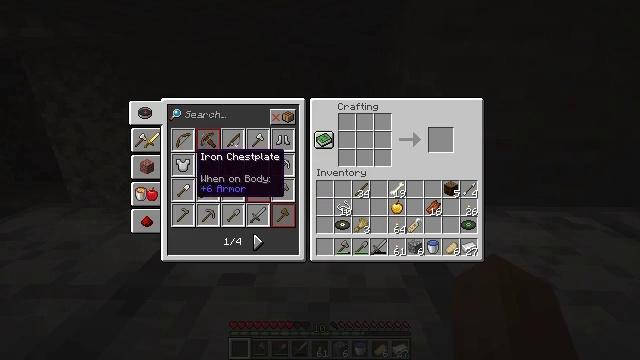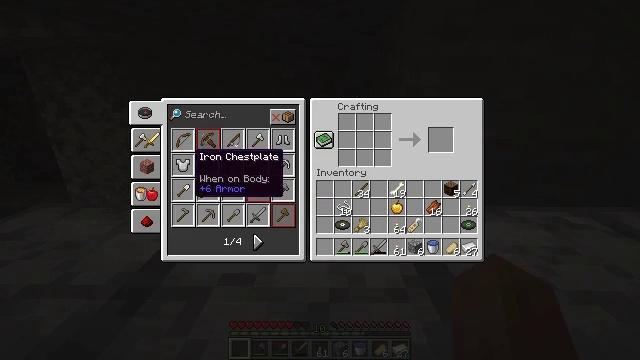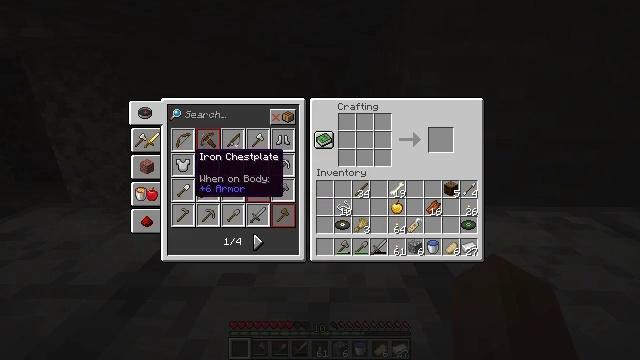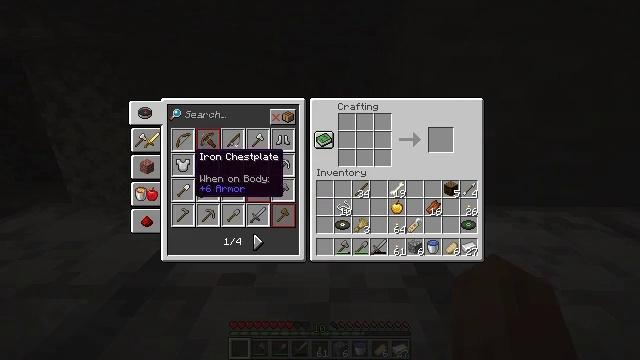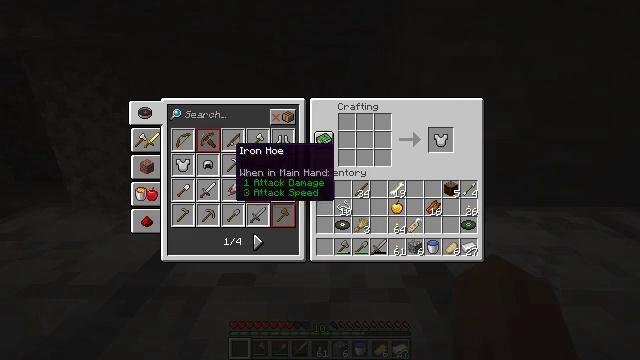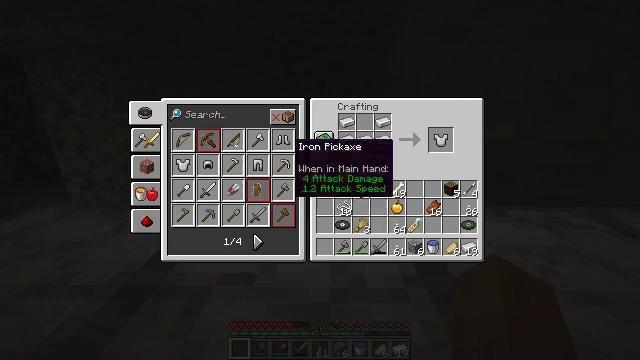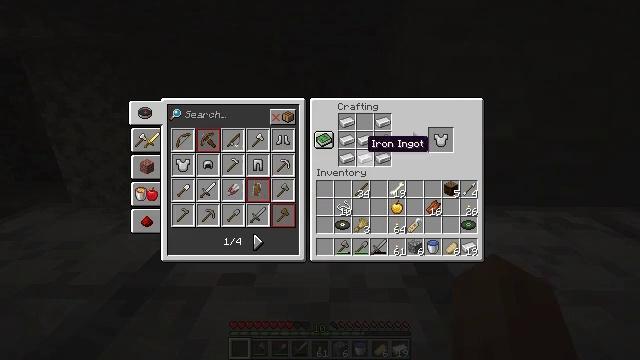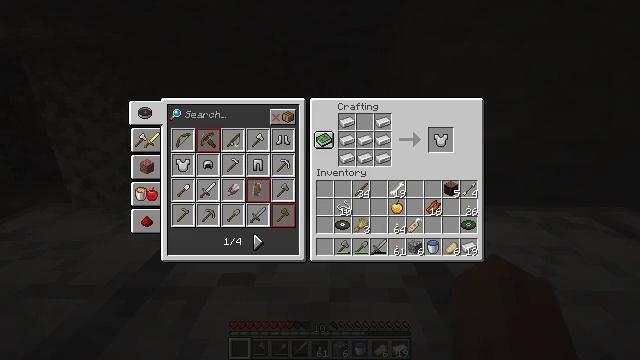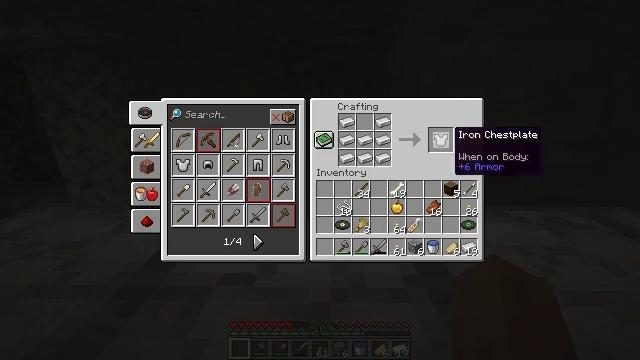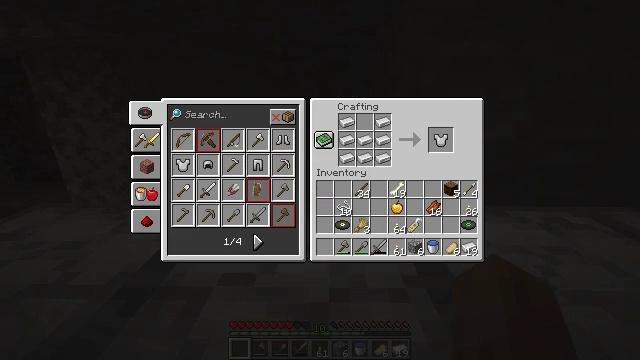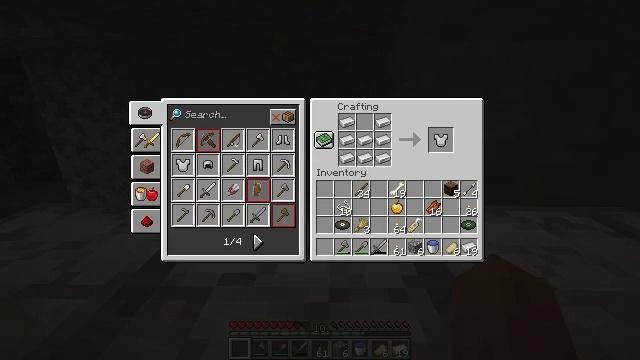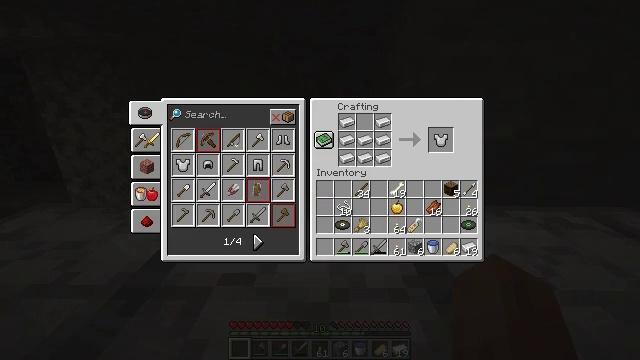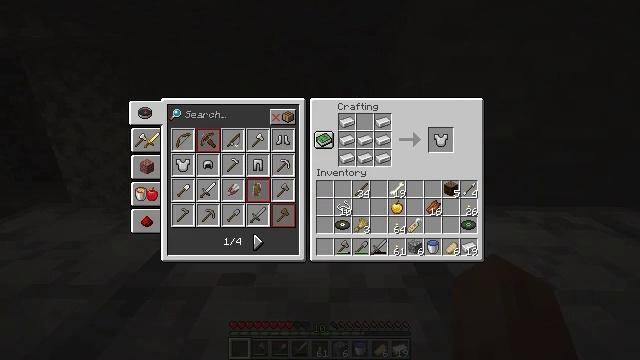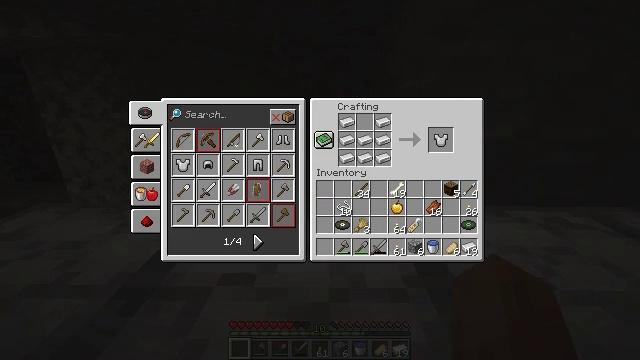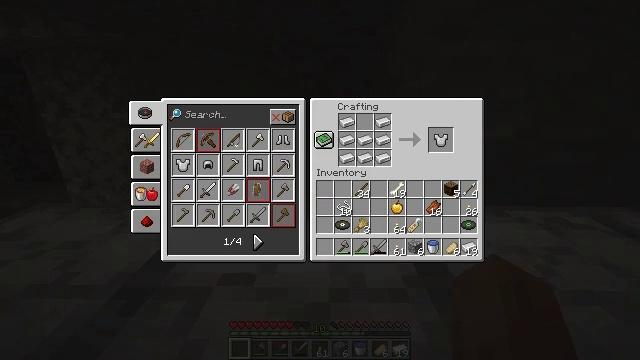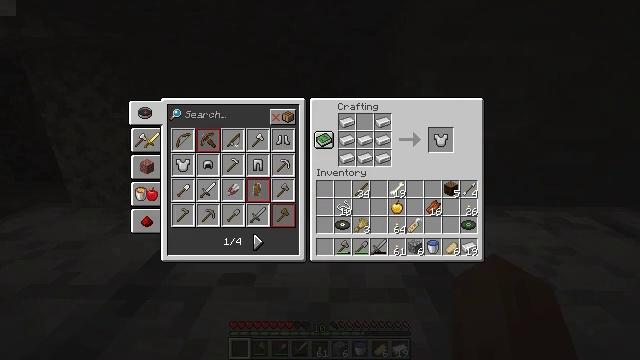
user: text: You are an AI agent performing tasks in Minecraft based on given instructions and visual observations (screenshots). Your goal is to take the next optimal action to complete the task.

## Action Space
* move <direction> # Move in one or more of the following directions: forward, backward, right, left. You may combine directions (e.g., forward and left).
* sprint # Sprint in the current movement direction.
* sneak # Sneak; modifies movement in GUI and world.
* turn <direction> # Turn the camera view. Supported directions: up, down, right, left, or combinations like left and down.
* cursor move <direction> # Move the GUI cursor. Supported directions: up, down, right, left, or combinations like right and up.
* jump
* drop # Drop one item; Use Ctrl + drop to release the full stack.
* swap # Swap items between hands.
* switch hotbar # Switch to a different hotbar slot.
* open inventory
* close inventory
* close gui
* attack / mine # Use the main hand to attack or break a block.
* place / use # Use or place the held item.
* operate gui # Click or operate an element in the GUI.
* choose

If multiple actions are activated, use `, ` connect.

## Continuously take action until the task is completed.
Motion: motion action
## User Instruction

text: Make sure to place iron ingots correctly to craft an iron chestplate.
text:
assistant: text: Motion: operate gui
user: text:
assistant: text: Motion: no_op
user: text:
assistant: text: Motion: no_op
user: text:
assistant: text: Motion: cursor move right
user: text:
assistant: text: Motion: cursor move right
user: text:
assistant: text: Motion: cursor move right
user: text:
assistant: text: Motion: cursor move right
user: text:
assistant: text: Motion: cursor move right
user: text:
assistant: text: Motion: cursor move right
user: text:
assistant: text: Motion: sneak, cursor move right
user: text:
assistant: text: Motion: sneak, cursor move right
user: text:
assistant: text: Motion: sneak
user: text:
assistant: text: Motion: sneak
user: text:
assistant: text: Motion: sneak, cursor move left
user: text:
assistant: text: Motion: sneak
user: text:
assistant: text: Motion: sneak, cursor move left
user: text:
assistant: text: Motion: sneak
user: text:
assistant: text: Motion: sneak
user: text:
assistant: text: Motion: sneak
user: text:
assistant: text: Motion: sneak
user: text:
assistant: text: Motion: sneak, operate gui
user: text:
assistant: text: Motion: sneak, operate gui
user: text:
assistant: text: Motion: sneak, operate gui
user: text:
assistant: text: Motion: sneak
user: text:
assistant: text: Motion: sneak
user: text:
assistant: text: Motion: sneak